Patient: sex F, age 31
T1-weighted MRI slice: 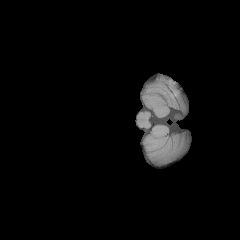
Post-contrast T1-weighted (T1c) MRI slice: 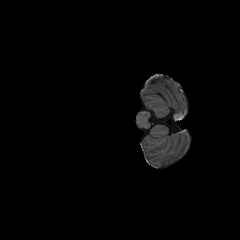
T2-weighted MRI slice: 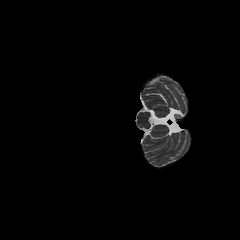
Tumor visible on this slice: no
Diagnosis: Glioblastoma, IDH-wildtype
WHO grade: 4